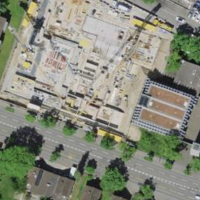
EUNIS habitat code: 55
Species observed at this site:
Symphoricarpos albus